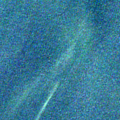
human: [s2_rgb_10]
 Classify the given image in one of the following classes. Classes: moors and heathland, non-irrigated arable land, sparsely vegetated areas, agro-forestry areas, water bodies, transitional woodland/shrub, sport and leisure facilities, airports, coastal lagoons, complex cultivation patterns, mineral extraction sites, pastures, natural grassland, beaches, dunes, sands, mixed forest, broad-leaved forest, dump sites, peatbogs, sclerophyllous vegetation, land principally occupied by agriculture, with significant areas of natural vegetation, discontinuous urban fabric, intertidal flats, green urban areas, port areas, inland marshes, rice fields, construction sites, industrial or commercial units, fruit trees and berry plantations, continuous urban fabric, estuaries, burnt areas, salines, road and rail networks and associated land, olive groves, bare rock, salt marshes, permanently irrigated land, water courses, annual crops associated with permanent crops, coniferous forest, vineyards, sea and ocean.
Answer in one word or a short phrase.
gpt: sea and ocean